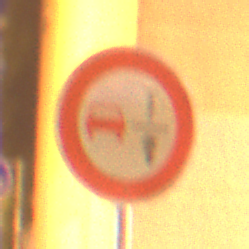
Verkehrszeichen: VerbotUeberholenEinspurigeFahrzeuge
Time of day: Night
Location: Outdoor (Urban)
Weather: Clear
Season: NotSpecified
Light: Artificial